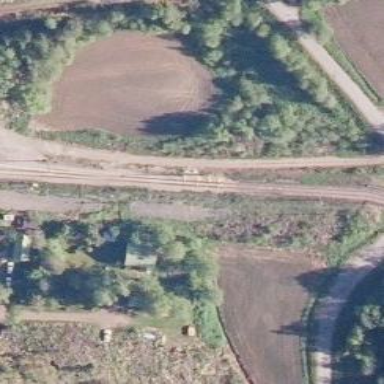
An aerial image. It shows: Railway with continuous electrified contact line.